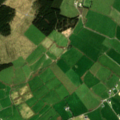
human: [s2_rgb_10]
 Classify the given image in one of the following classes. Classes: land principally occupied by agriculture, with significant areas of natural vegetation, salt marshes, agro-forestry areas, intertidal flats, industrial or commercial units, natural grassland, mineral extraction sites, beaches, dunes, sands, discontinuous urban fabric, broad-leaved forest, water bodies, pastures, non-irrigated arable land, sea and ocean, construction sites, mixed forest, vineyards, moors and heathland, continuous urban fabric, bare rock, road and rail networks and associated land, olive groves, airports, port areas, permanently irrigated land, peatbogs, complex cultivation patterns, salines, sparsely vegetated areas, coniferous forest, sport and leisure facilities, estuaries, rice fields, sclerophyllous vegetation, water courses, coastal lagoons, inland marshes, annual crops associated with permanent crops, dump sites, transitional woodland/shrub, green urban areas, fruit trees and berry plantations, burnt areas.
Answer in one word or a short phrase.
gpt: pastures, coniferous forest, transitional woodland/shrub